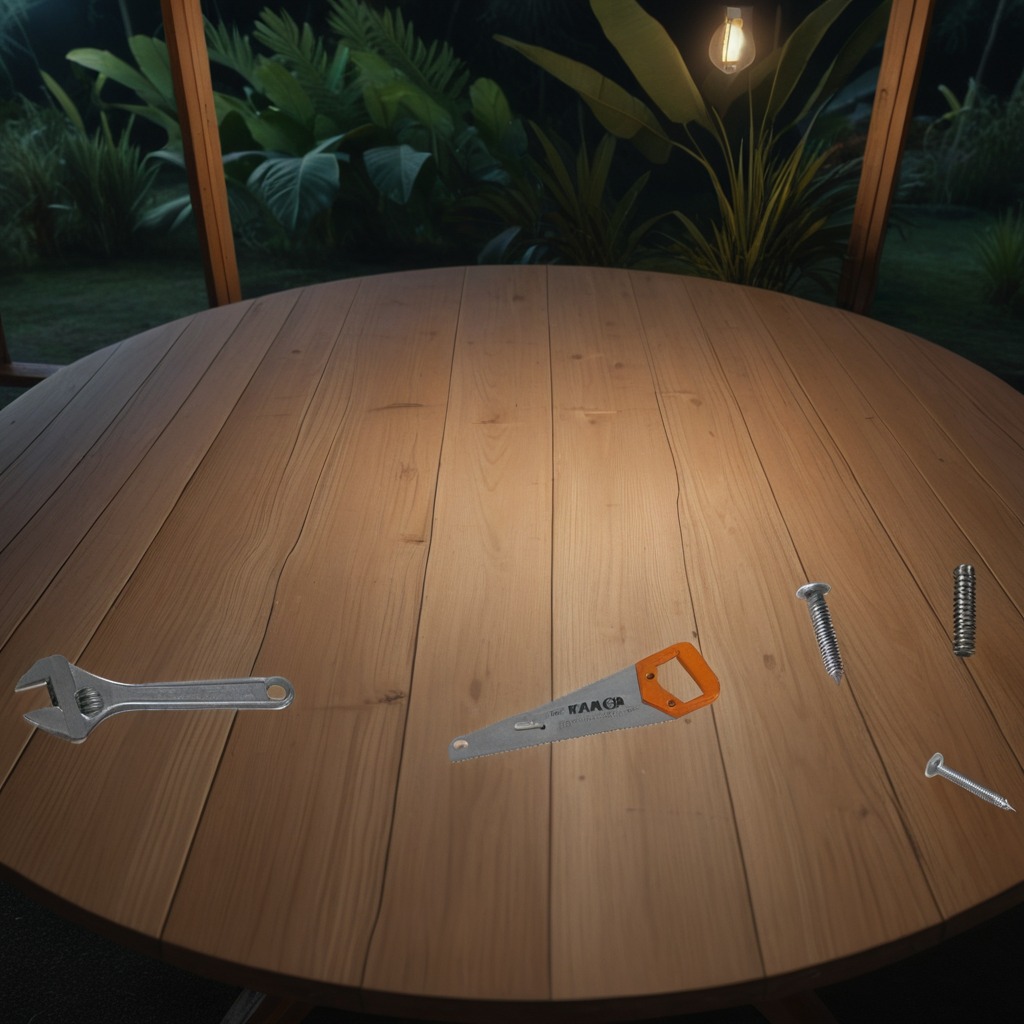
A metal machine screw, an iron nail, a coiled metal spring, a handheld metal saw, and a wrench are lying on the wooden table inside a jungle field workshop tent at night.